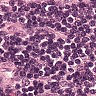
Metastatic tissue present: no